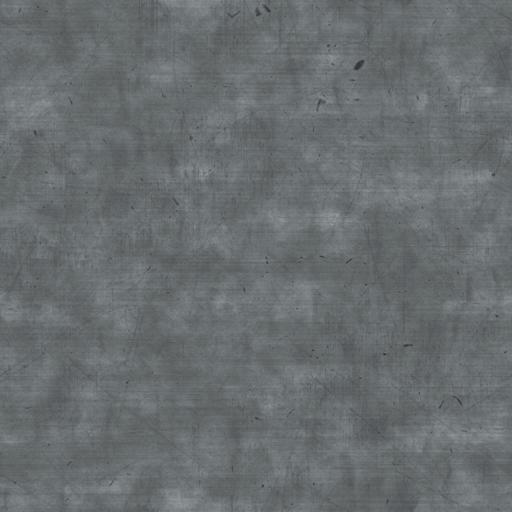
Tags: clean concrete light smooth